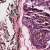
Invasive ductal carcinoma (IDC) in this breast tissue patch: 0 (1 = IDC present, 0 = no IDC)